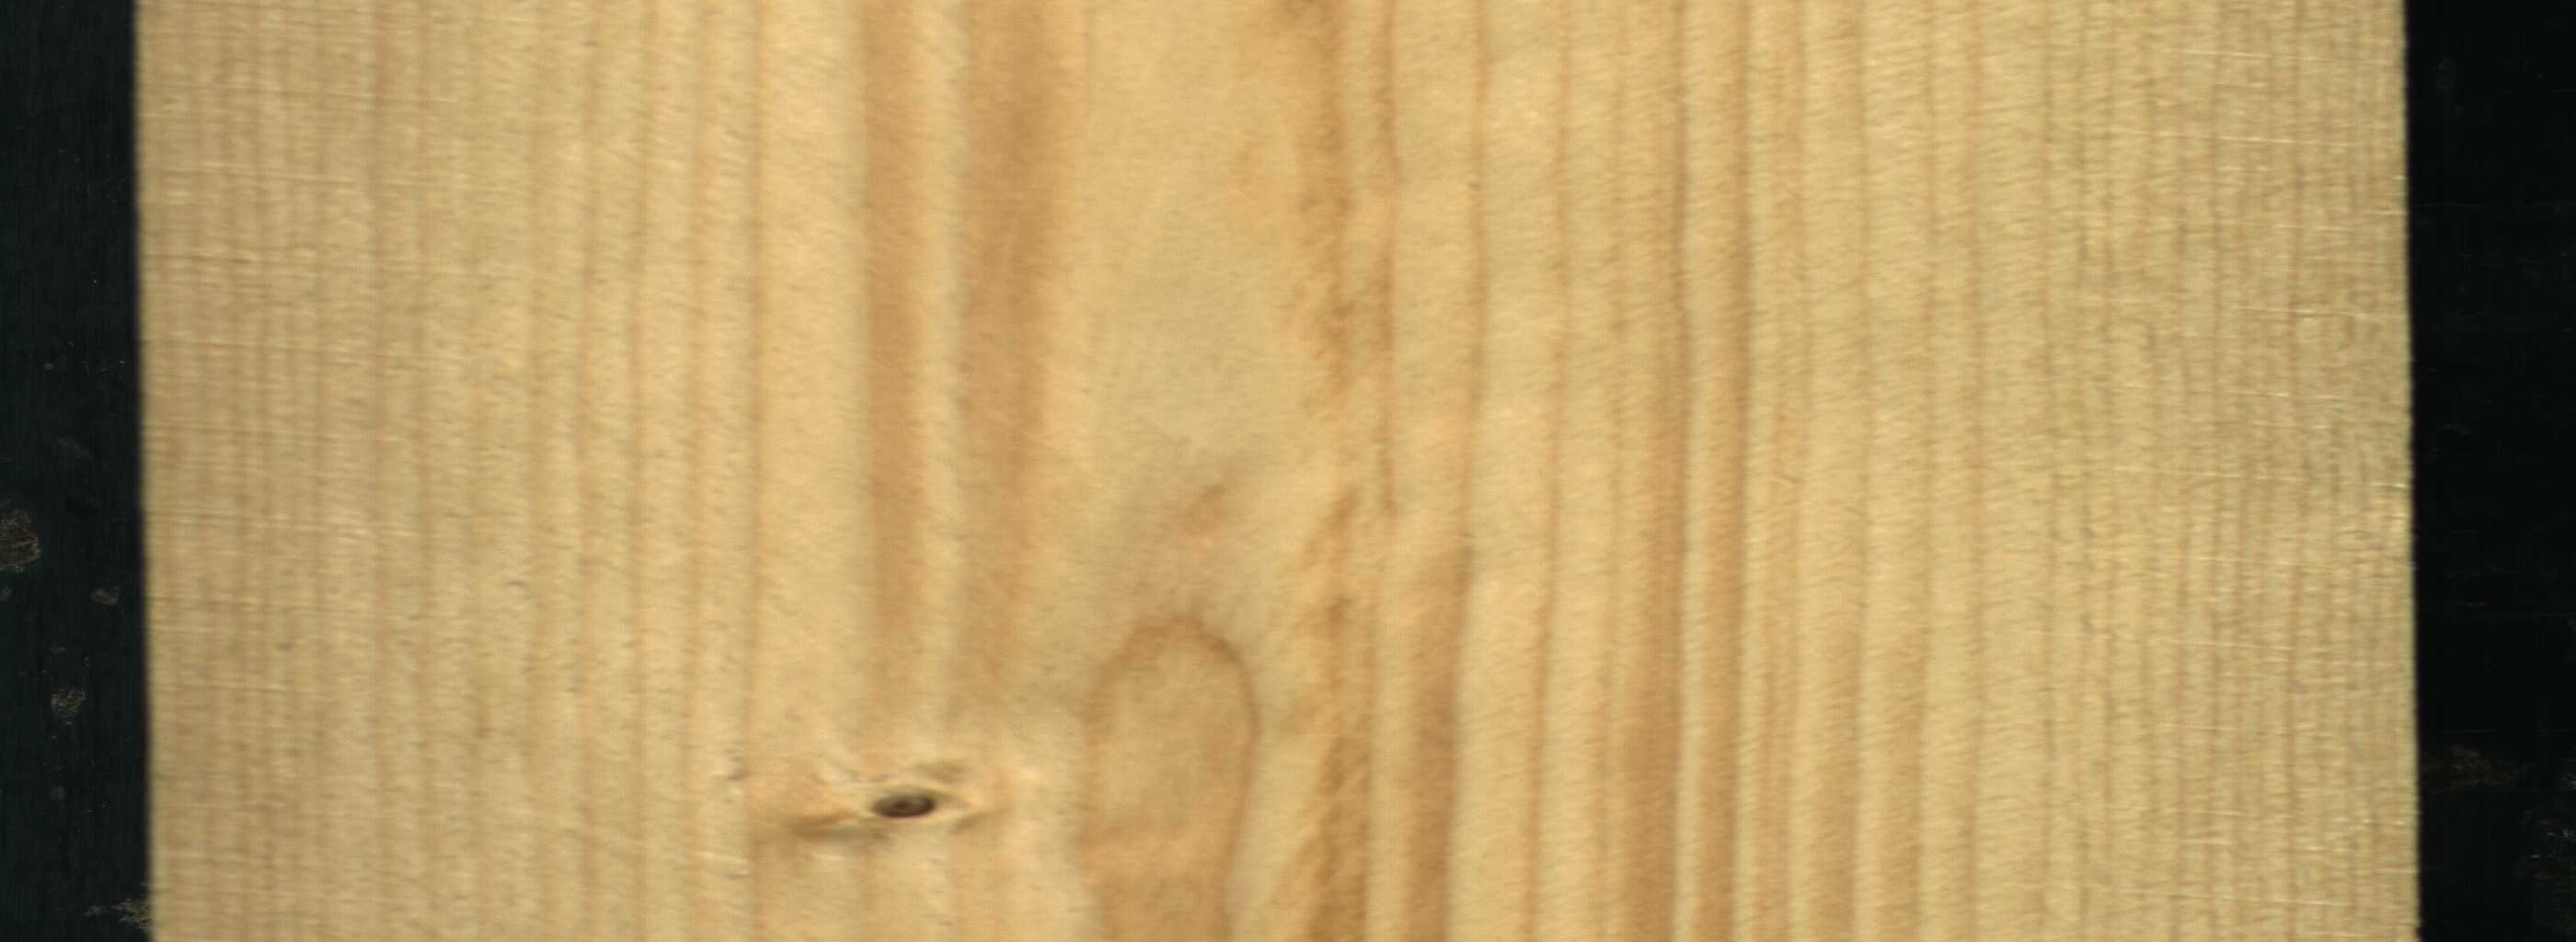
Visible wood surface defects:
Live_Knot